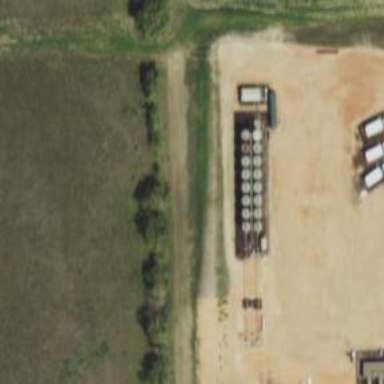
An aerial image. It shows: Storage tank that is man-made.